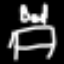
Label: bed